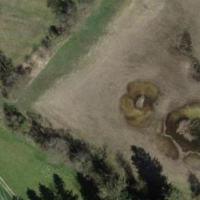
EUNIS habitat code: 23
Species observed at this site:
Tachybaptus ruficollis
Certhia brachydactyla
Corvus corone
Fulica atra
Anas crecca
Alcedo atthis
Emberiza citrinella
Anthus spinoletta
Dendrocopos major
Buteo buteo
Sylvia atricapilla
Poecile palustris
Phylloscopus collybita
Ruspolia nitidula
Luscinia megarhynchos
Pseudochorthippus parallelus
Erithacus rubecula
Cuculus canorus
Pica pica
Garrulus glandarius
Gomphocerippus rufus
Acrocephalus scirpaceus
Ficedula hypoleuca
Tringa ochropus
Pholidoptera griseoaptera
Roeseliana roeselii
Cyanistes caeruleus
Anas platyrhynchos
Sturnus vulgaris
Fringilla coelebs
Chorthippus biguttulus
Columba palumbus
Parus major
Hirundo rustica
Milvus migrans
Columba oenas
Milvus milvus
Anser anser
Ciconia ciconia
Conocephalus fuscus
Phylloscopus trochilus